Question: I am trying to create game where somenone throw a bomb . I am wondering how I can have an bomb react in a way that is represented by the following picture :
Is there are any tools in Box2D that can help me achieve this?
I have already created bomb which are effected by gravity and forces. But I don't know how I need to throw the bomb?
Here how I created the bomb
'''
Body bomb;
BodyDef bdef = new BodyDef();
FixtureDef fdef = new FixtureDef();
CircleShape bombBall = new CircleShape();
bdef.type = BodyType.DynamicBody;
fdef.restitution = 0.4f;
bigBall.setRadius(1f/PPM);
bdef.position.set(0/PPM, 10f/PPM);
fdef.shape = bombBall;
fdef.density = 0;
ball = world.createBody(bdef);
ball.createFixture(fdef);
'''
And here in my render methot I apply linear Impulse
'''
ball.applyLinearImpulse(.09f, 0.09f, ball.getPosition().x, ball.getPosition().y, true);
'''
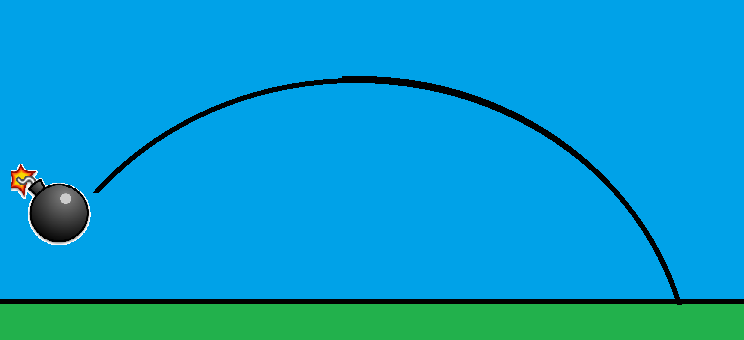
Answer: As it was mentioned in comments you need to apply linear inpulse to your bomb. It's pretty easy thing. You only need to make something like this
'''
body.applyLinearImpulse(your_x_impulse,your_y_impulse, body.getPosition().x, body.getPosition().y, true);
'''
where your_x_impulse and your_y_impulse are mass*velocity x and y accordingly.